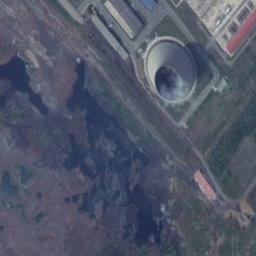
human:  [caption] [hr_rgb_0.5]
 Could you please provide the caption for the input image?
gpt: There is a factory building in a thermal power station and a cooling tower is steaming .

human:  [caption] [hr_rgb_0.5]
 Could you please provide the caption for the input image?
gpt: The thermal power station is on the grass next to some buildings with white mist above .

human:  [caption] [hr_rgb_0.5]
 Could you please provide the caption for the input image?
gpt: There are many buildings of different shapes next to the thermal power station .

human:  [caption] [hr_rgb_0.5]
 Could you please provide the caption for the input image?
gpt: There are seven thermal power stations here, two of which are thinner and taller than others .

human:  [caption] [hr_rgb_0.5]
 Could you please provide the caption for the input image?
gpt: A thermal power station with a chimney .